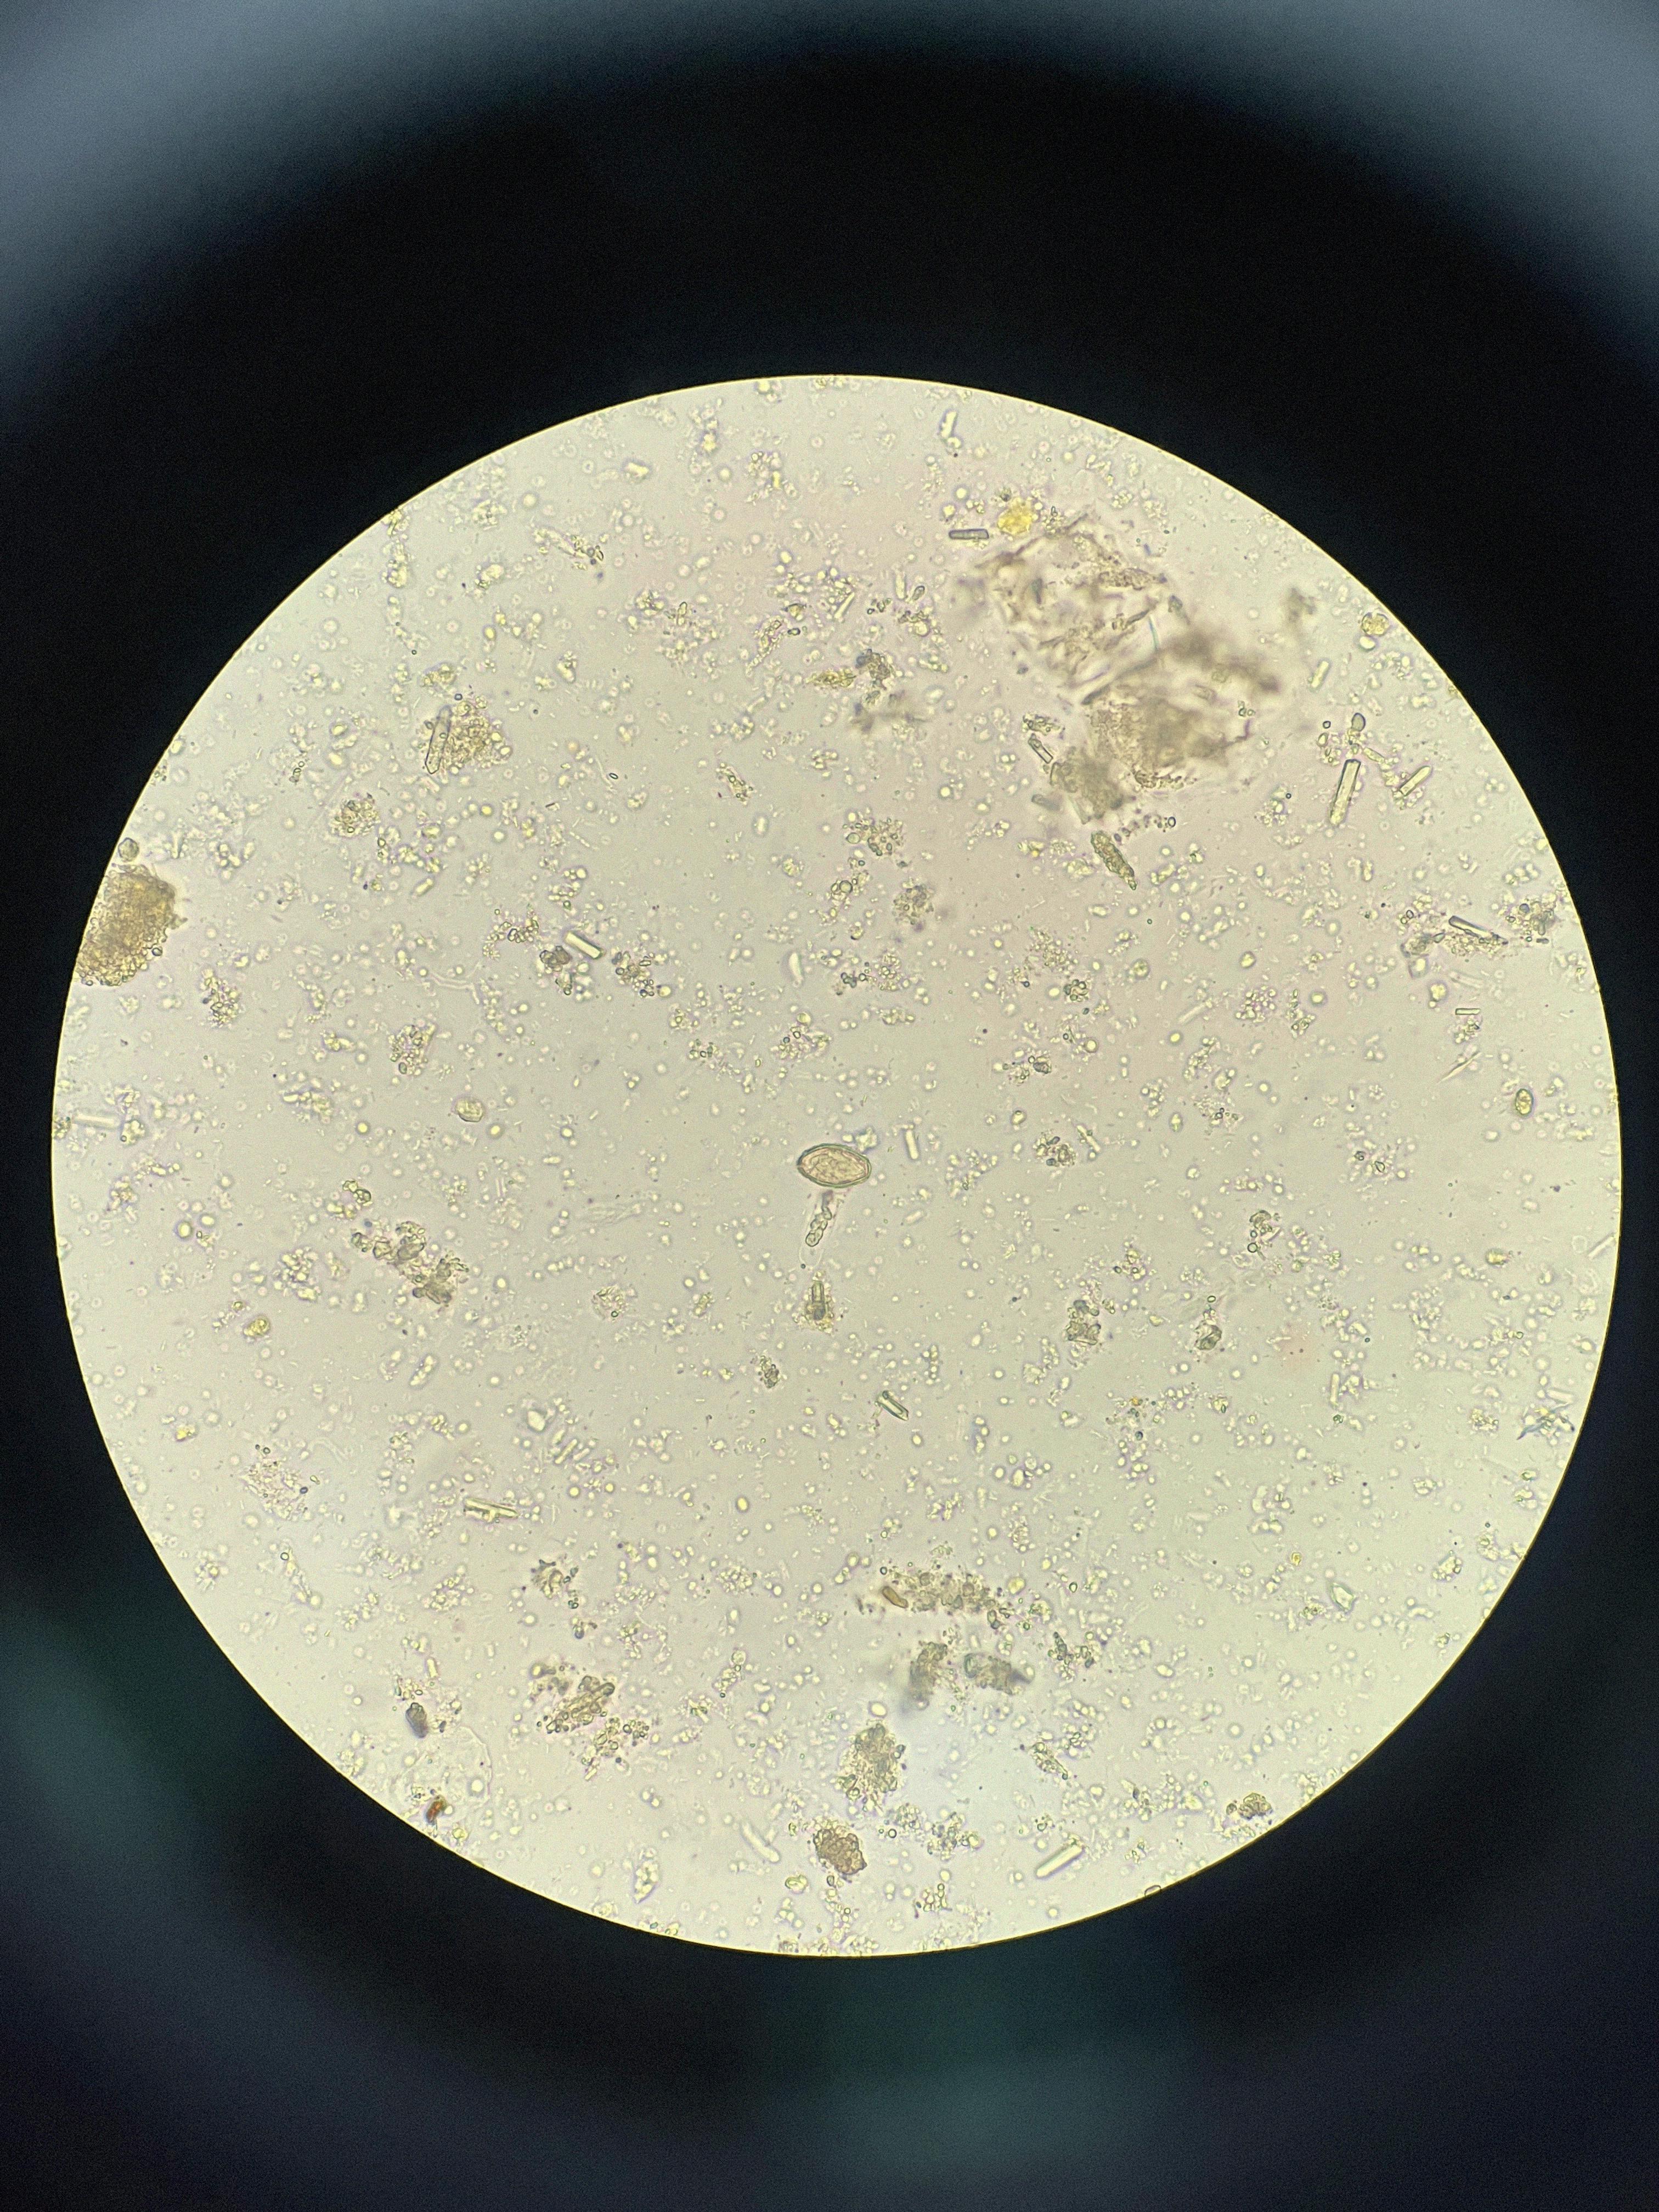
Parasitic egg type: Opisthorchis viverrine